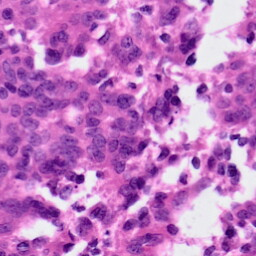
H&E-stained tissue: Ovarian